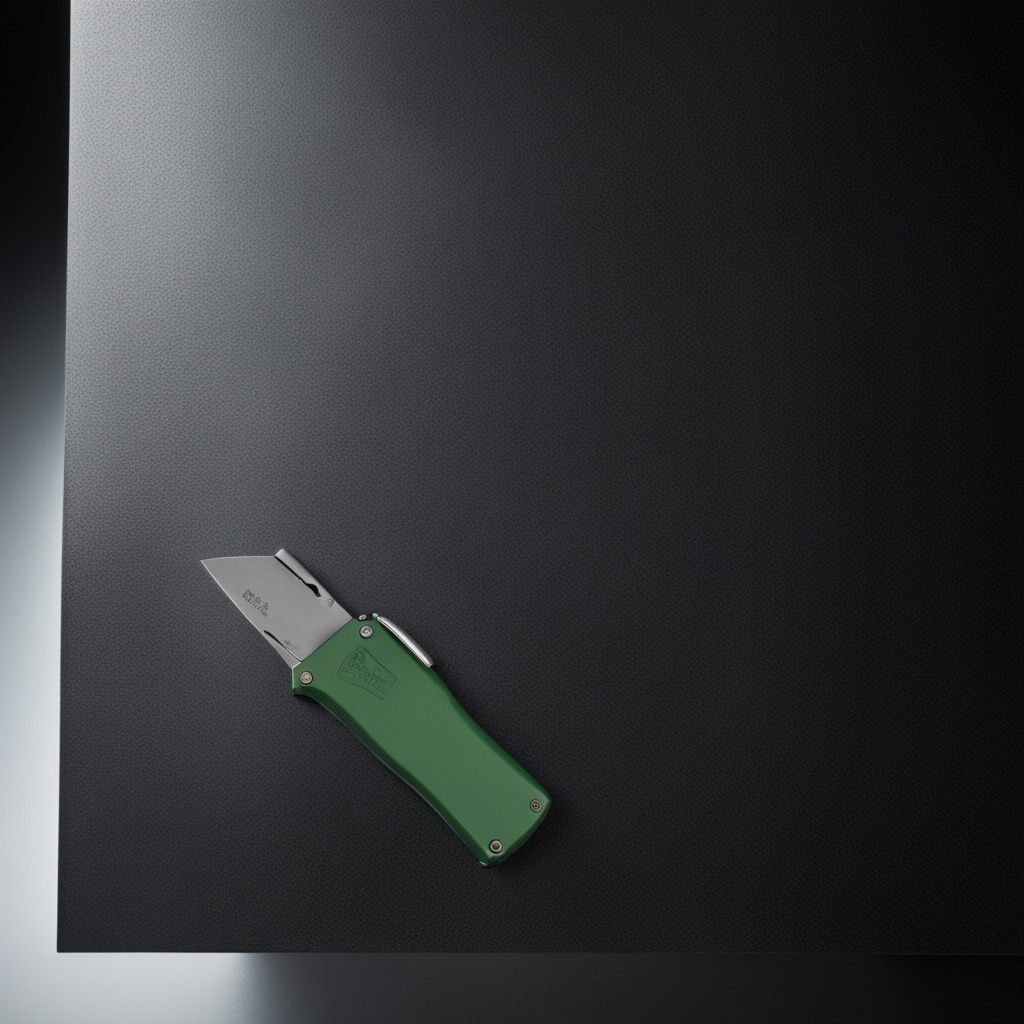
A utility knife lying on a clean granite tabletop covered with a black rubber mat inside a workshop under bright overhead lighting crisp shadows high clarity worn but beneath the mat